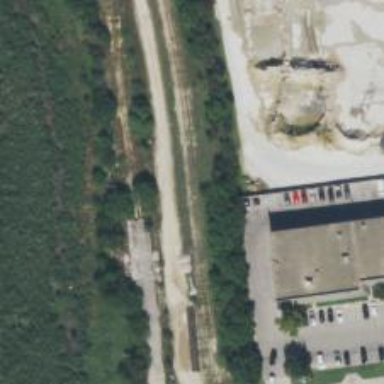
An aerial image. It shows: Railway yard used for servicing trains.